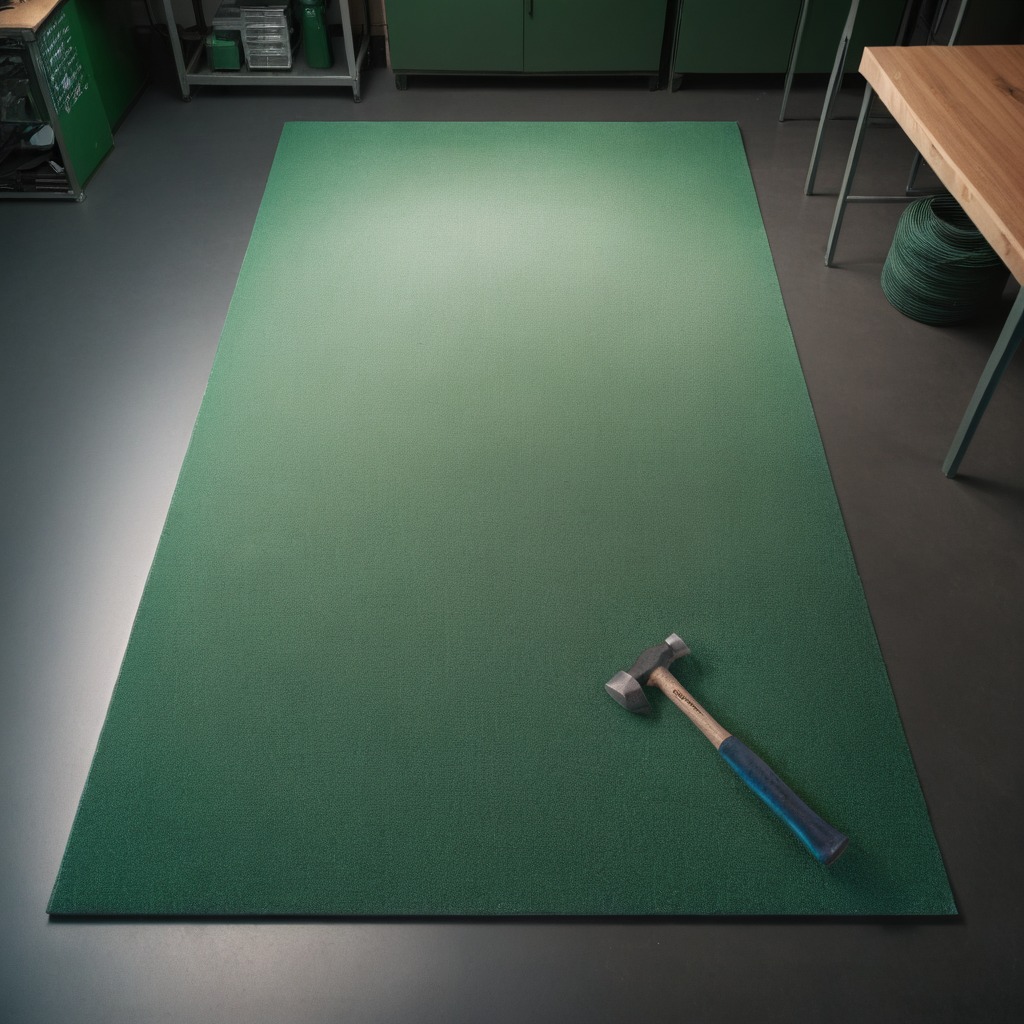
A hammer lying on a clean granite tabletop covered with a green rubber mat inside a workshop under bright overhead lighting crisp shadows high clarity worn but beneath the mat